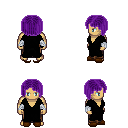
a pixel art fantasy rpg character, male body template, human, tanned skin, black robe, robe skirt, purple pageboy hairstyle, white cloth bandages, brown slippers, four views (front, back, left, right), 2x2 character sprite sheet, small pixel art, hard edges, no anti-aliasing